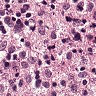
Metastatic tissue present: no